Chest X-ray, AP view. Patient: 61 years old, sex F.
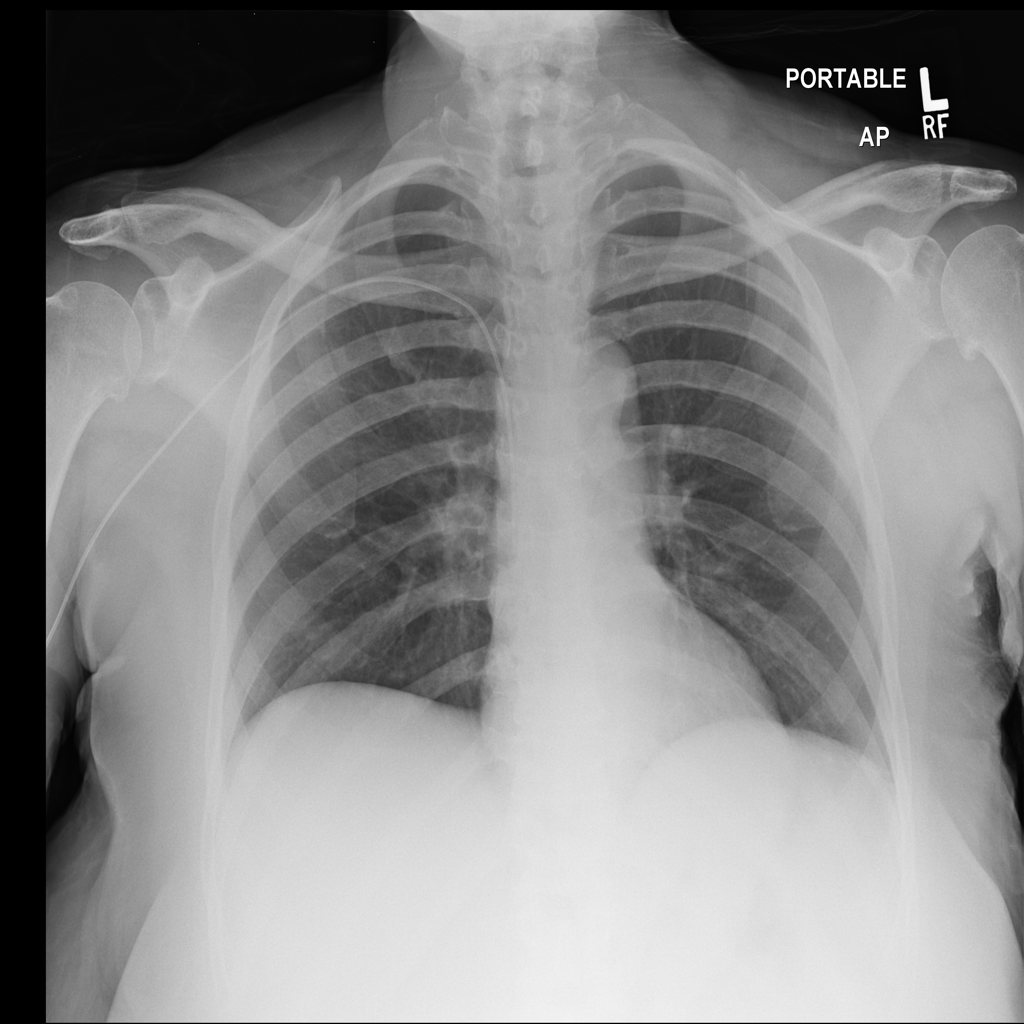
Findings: No Finding